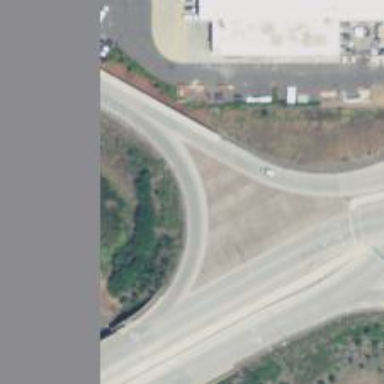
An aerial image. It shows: Motorway link at Diverging Diamond Interchange (DDI) junction.